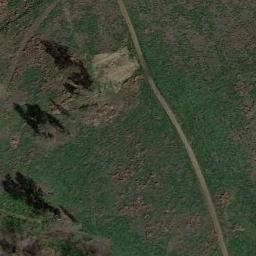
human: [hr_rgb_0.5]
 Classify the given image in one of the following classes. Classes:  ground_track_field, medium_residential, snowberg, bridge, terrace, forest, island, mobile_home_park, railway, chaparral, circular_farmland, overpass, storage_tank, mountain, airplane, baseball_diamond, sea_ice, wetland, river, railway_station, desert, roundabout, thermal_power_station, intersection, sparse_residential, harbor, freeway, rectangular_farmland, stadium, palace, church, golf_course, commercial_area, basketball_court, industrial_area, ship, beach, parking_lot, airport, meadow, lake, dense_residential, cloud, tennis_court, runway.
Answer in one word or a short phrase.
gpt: meadow